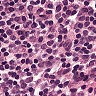
Metastatic tissue present: no